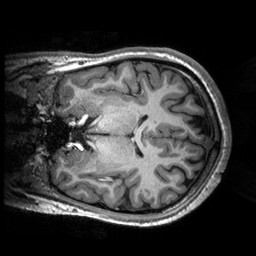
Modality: T1w
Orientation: coronal
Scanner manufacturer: siemens
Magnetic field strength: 3 T
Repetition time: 2.53 s
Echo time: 0.00288 s